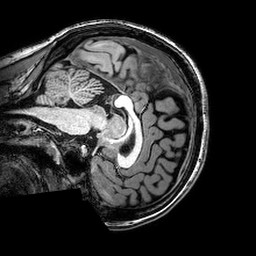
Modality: T1w
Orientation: sagittal
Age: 22
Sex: female
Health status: healthy
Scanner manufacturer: philips
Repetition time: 0.008264 s
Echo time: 0.0038 s